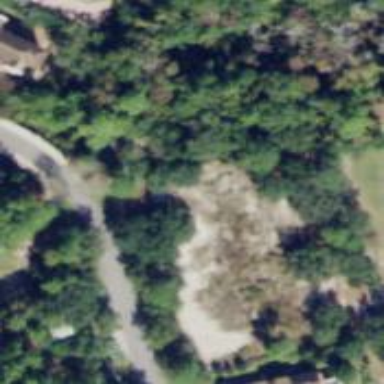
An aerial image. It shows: Path designated for golf carts.